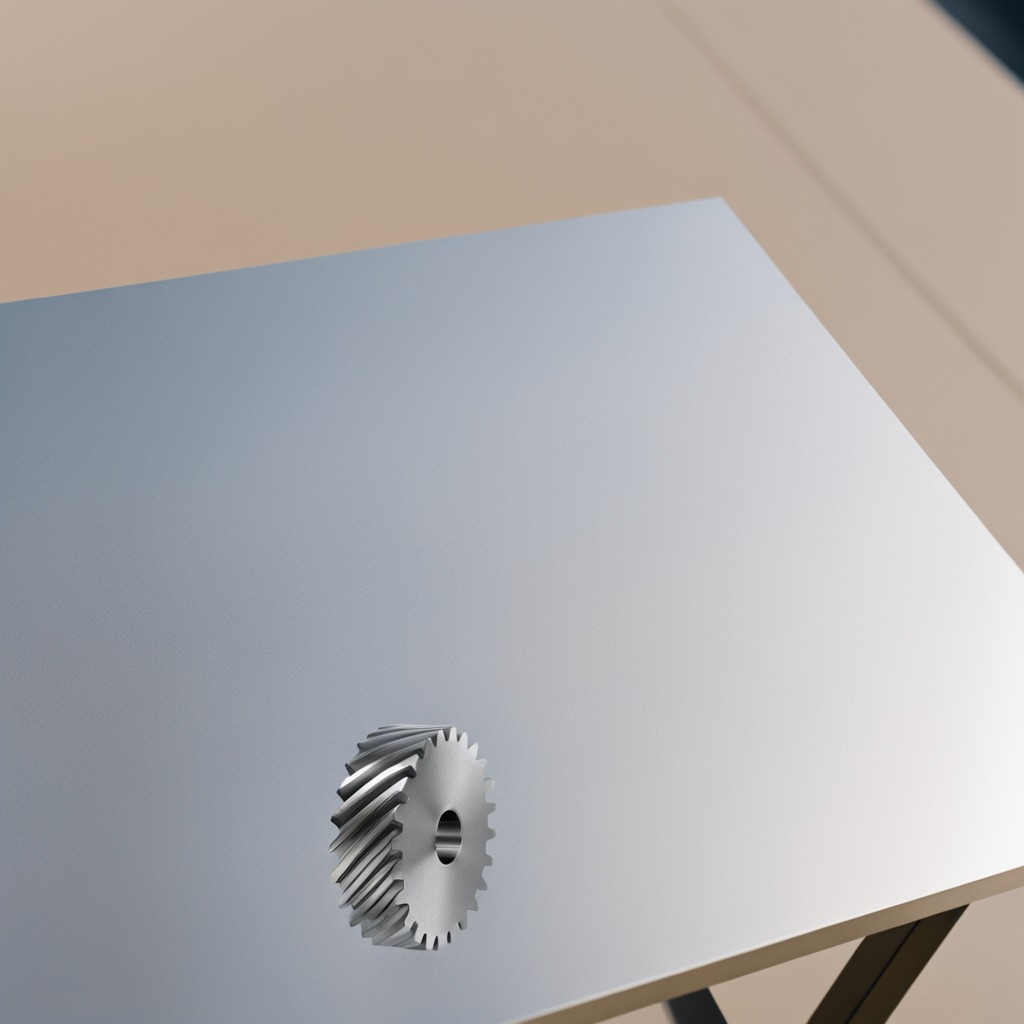
A steel gear with teeth is lying on a clean utility table in a temporary outdoor tool station.